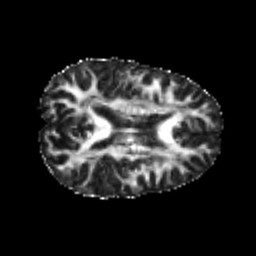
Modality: FA
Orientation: axial
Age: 25
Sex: female
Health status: healthy
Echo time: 0.074 s